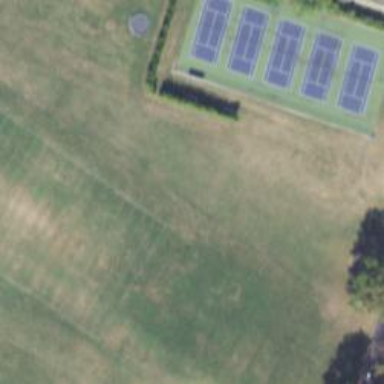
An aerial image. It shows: Tennis court on pitch designated for leisure land.